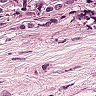
Metastatic tissue present: yes